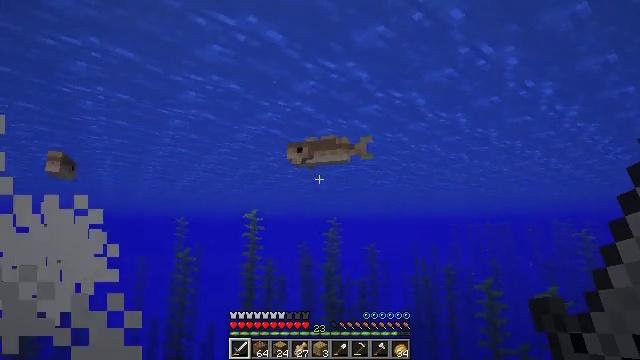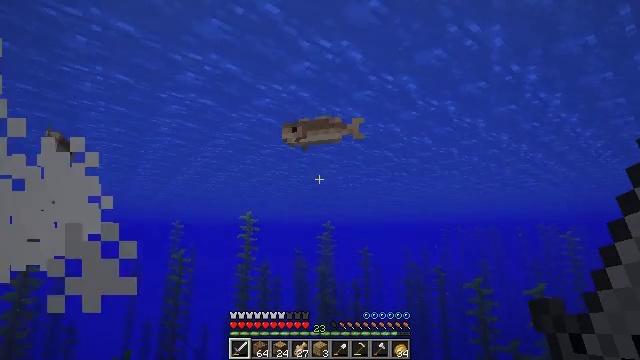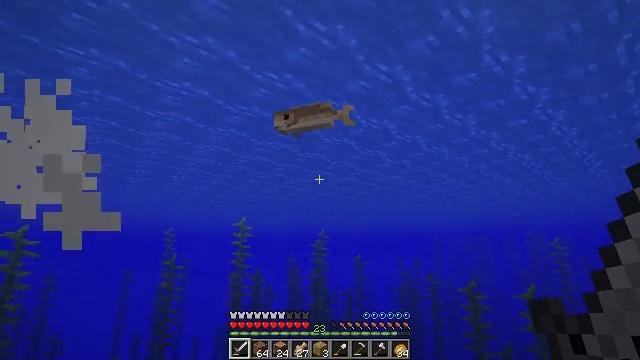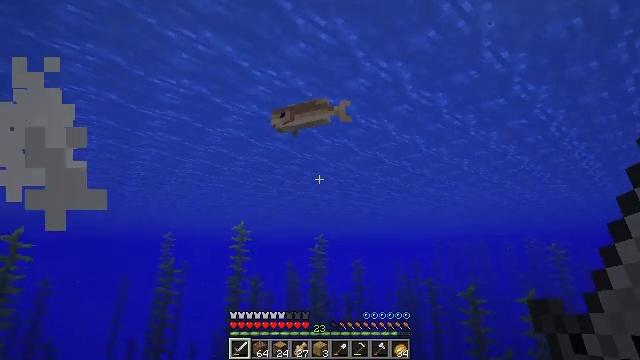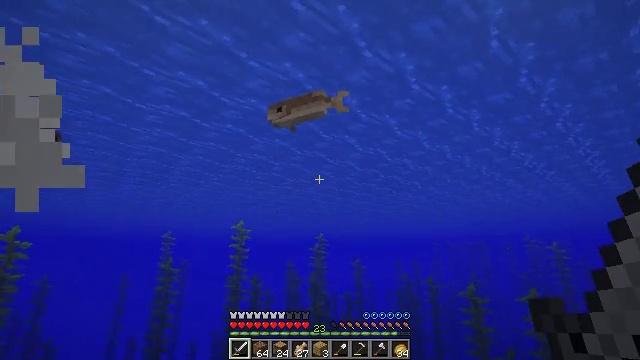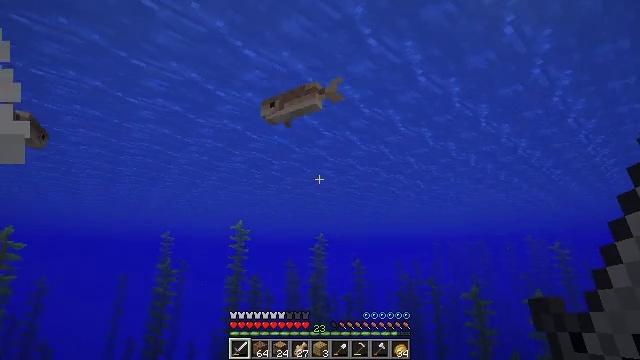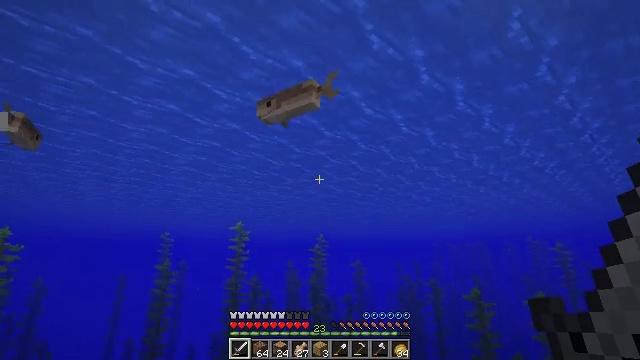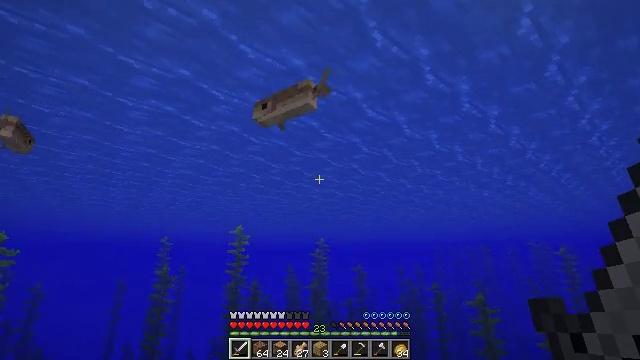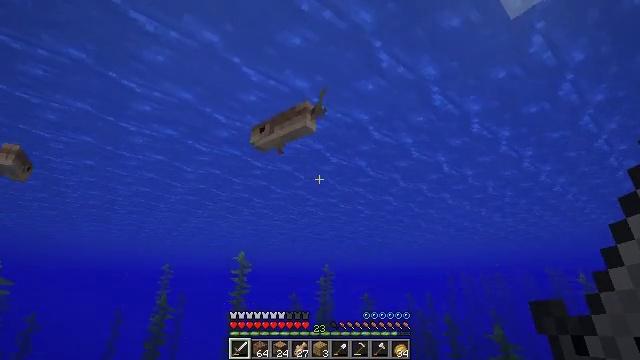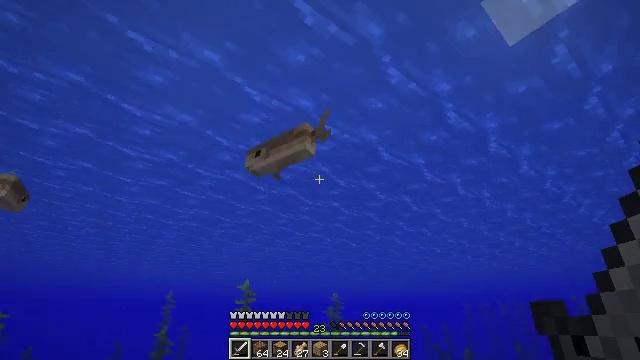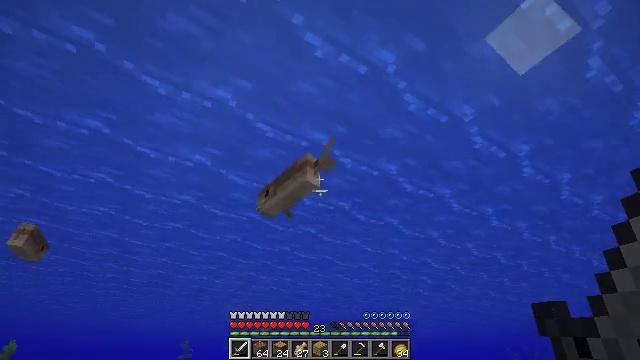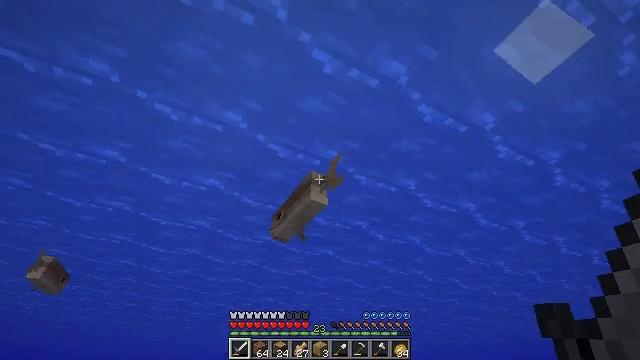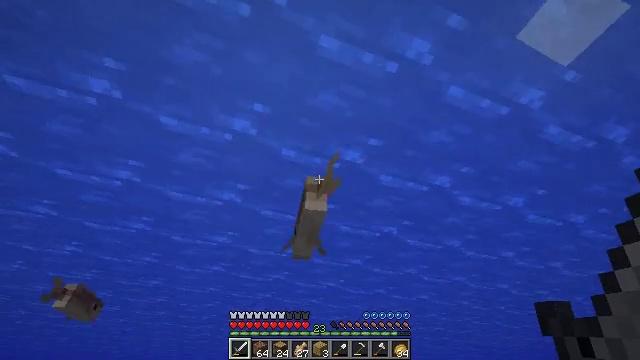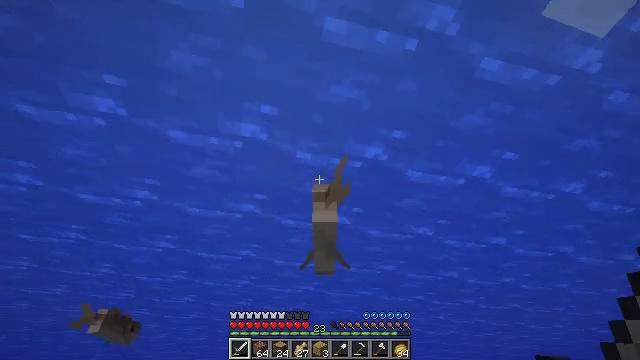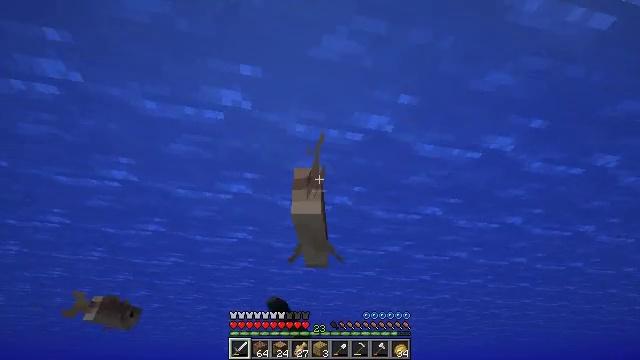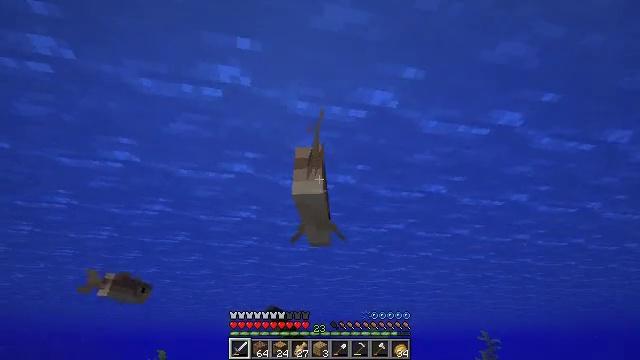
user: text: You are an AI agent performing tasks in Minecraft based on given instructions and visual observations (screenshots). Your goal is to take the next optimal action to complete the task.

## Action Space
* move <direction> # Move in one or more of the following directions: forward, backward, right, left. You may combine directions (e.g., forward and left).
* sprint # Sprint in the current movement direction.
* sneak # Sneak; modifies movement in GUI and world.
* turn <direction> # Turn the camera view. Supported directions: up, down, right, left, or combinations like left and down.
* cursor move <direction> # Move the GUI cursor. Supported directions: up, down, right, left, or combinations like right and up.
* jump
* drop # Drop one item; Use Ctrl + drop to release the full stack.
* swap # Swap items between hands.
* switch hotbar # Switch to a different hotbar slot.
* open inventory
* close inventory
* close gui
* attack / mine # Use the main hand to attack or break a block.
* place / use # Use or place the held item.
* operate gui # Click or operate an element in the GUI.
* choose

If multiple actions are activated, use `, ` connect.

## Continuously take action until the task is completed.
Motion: motion action
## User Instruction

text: Catch and defeat a cod.
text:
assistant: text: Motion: move forward, sprint, turn right and up
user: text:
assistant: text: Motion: move forward, turn right and up
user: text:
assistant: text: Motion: move forward, turn up
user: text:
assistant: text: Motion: move forward
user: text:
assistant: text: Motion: move forward
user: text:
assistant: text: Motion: move forward
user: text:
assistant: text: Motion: move forward
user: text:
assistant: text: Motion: move forward, turn left and up
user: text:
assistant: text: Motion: move forward, turn left and up
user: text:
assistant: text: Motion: move forward, turn left and up
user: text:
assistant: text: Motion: move forward, turn left and up
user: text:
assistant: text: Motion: move forward, turn left and up
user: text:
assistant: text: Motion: move forward, turn left and up, attack / mine
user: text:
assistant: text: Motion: move forward, turn left and down, attack / mine
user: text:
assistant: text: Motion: move forward, turn down, attack / mine
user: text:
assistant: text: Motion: move forward, turn left and down
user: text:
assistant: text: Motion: move forward, turn left and down
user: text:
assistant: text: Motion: move forward, turn left and down
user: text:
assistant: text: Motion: move forward, turn left and down
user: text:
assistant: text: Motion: move forward, turn left and down
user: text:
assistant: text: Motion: move forward, turn left and down
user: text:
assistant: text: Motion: move forward, turn left and down
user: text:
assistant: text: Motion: move forward, turn left
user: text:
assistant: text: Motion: move forward, turn left and down
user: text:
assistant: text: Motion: move forward, turn left and down, attack / mine
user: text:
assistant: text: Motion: move forward, turn left and down, attack / mine
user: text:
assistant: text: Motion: turn left and down, attack / mine
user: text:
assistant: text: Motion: turn left and up, attack / mine
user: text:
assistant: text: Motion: turn left
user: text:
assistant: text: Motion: turn left